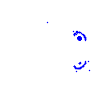
Particle: electron